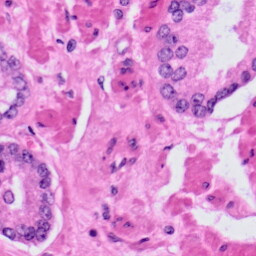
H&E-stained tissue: Prostate